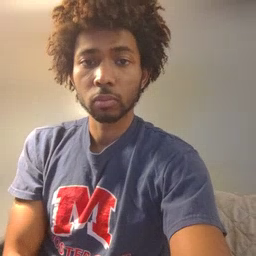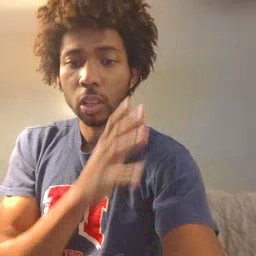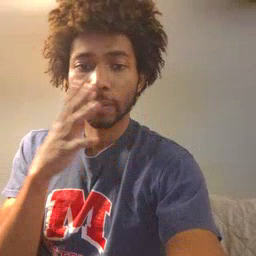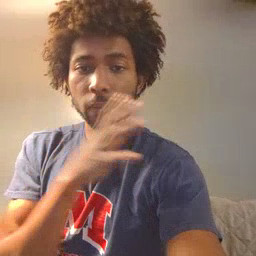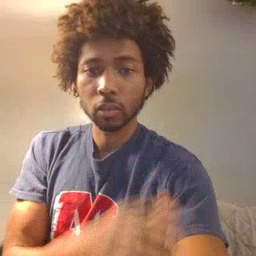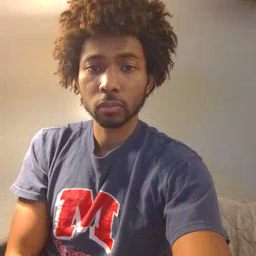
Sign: farm